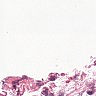
Metastatic tissue present: no